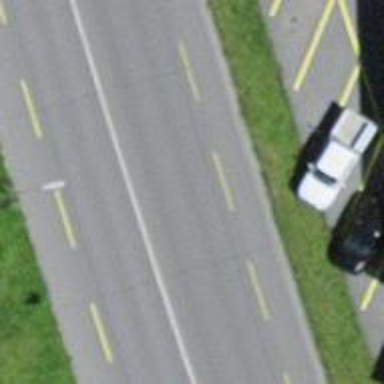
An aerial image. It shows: Primary road with asphalt surface and designated cycle lane.